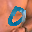
Label: 0